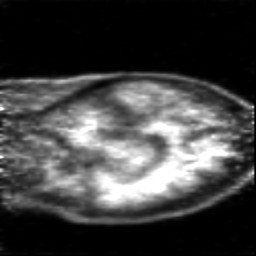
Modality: PET
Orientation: sagittal
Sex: female
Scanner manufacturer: siemens